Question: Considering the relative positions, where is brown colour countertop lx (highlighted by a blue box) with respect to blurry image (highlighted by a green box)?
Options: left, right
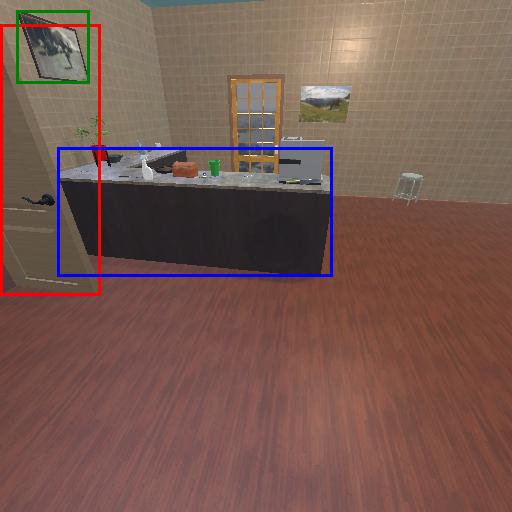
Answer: left